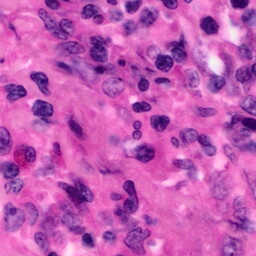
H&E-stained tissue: Pancreatic